Question: '''
for (int i = 0; i < newText.Count; i++)
{
for (int x = 0; x < WordsList.words.Length; x++)
{
lineToPost = newText[i];
if (!lineToPost.Contains(WordsList.words[x]))
{
newText.Remove(lineToPost);
}
}
}
'''
words is a type array string[]
newText is List
I want to remove from newText lines that not contain any word from words.
In a new class this is how i built the array words:
'''
using System;
using System.Collections.Generic;
using System.Linq;
using System.Text;
namespace ScrollLabelTest
{
class WordsList
{
public static string[] words =
{ "testing", "world", "rASHvny", "new", "hello", "test" };
}
}
'''
This is how the newText List look like:

The first line is a text line then a line with date and time then empty line/space.
Then again text line date and time line and empty line/space.
What i want to do is to keep this newText format and remove any text line/s that are not contain any word from words.
Tried to do it like this:
'''
newText.Remove(lineToPost);
'''
But that will remove any line that is not with any word. I want to remove only text line/s that not contain any word. The way im doing now will give after few itertions exception out of index...on: lineToPost = newText[i]; since it's removing any line from the List.
The main goal:
1. To remove/filter any text line that any of the words not exist in this line.
2. To keep the List newText format as it is in the original (screenshot ).
In the screenshot:
Index 0 is text line
Index 1 is a date time line
Index 2 is empty/space line
If in the line in index 0 the line not contain any of the words remove this line and remove also line index 1 and index 2.
Next if in index 3 none of the words exist remove index 3 4 and 5.
In the end the format of newText should be the same as it is in the screenshot. Just without the lines that didnt have the words.
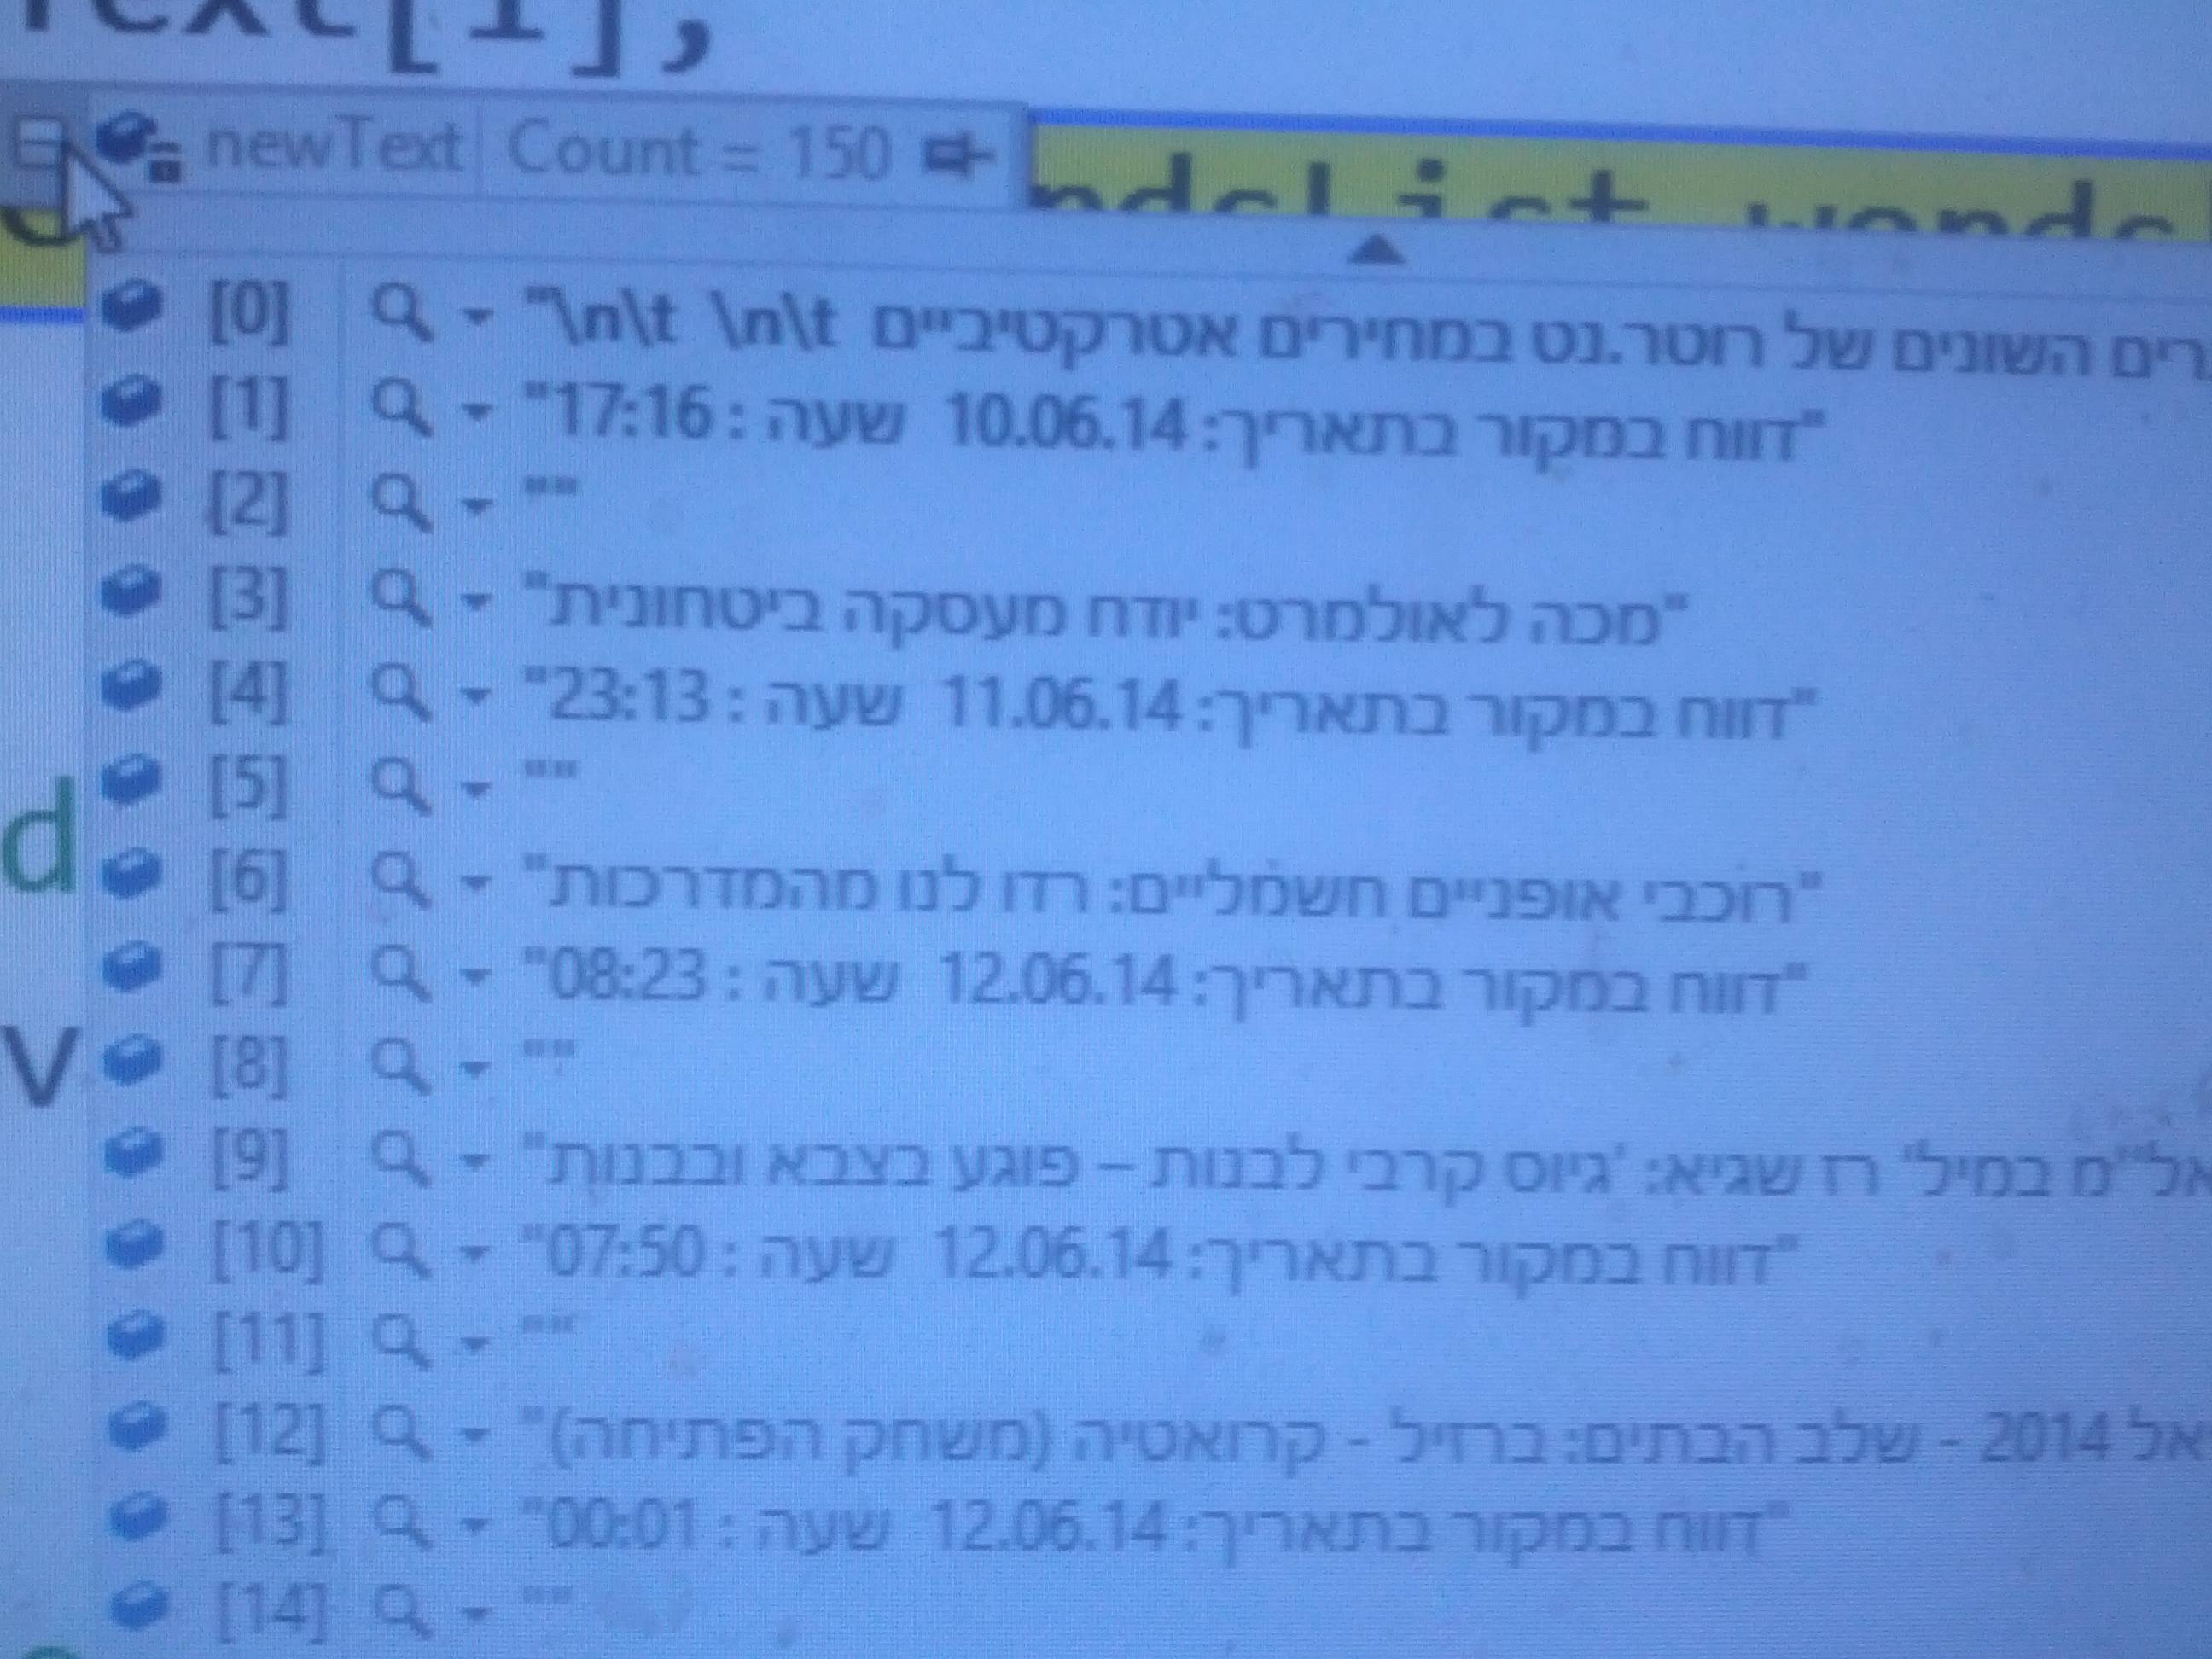
Answer: When you are iterating a list by index and removing items from that list, you need to adjust your index every time you remove an item. For example, if you have list with 10 items in it and you remove an item at index 3, the indexes and length of the list have changed. The list will now have .Count = 9 instead of 10, and what was at index 4 is now at index 3, what was at index 5 is now at 4, and so forth.
You can also take advantage of linq to find the intersections between words in the line and the words you are searching for. The code below should do what you want. NOTE: the parsing of a line to an array of words is weak and is for illustrative purposes only. If you had a in a line containing the characters "hello?", this code would not find that as match.
'''
string[] words = { "testing", "world", "rASHvny", "new", "hello", "test" };
List<string> newText = new List<string>() {
"This line dosent match",
"date1",
"",
"This line does match with the word: hello",
"date2",
"",
"This line dosent match either",
"date1",
"",
"This line does match with the word: world",
"date4",
"",
};
int i = 0;
while (i < newText.Count)
{
// Get an array of words
string[] lineWords = newText[i].Split(' ');
if (lineWords.Intersect(words).Count() == 0)
{
// This line has no matching words. Remove 3 lines.
for (int n = 0; n < 3; n++)
newText.RemoveAt(i);
}
else
{
// This line has matching words. Move forward 3 lines.
i += 3;
}
}
foreach (string line in newText)
Console.WriteLine(line);
'''
Fiddle showing the code working: <URL>